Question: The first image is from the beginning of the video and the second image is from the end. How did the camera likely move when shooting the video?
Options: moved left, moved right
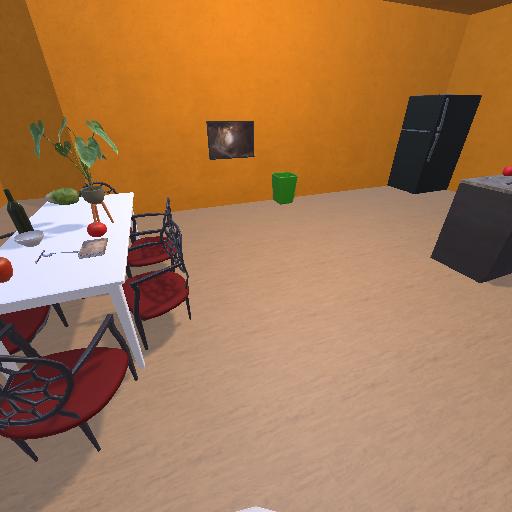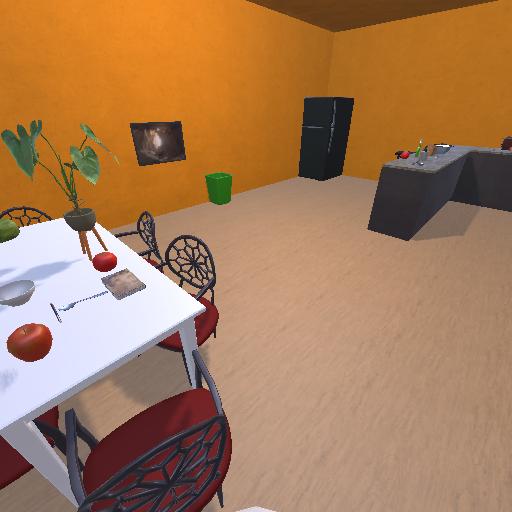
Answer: moved left